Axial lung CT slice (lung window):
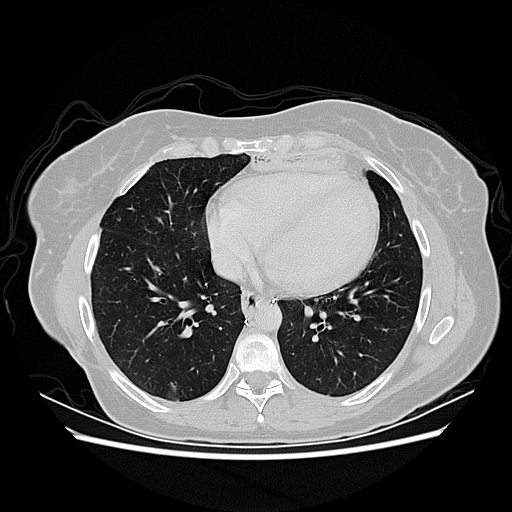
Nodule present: no